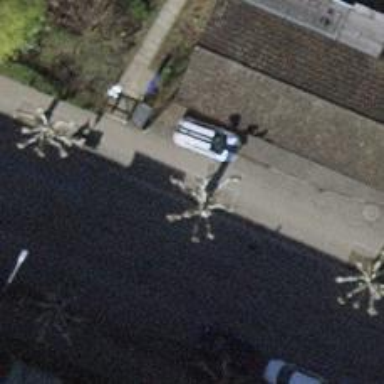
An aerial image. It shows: Avenue lined with trees.